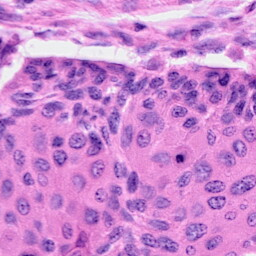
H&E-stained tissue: Cervix